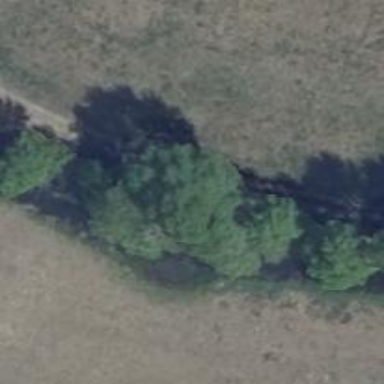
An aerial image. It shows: Row of deciduous broadleaved trees.